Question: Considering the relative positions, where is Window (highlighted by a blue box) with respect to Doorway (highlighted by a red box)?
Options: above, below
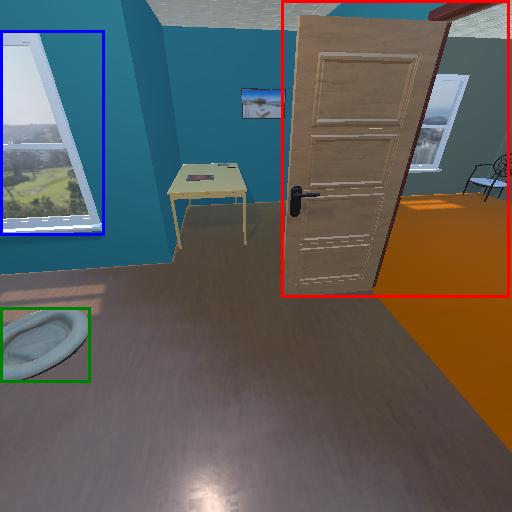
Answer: above